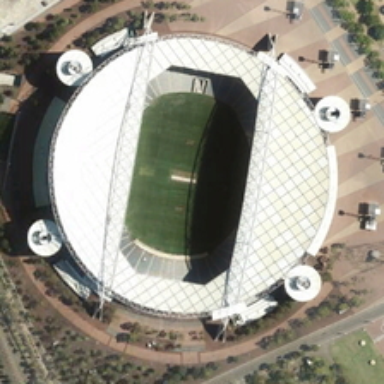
There is a gym in the middle .